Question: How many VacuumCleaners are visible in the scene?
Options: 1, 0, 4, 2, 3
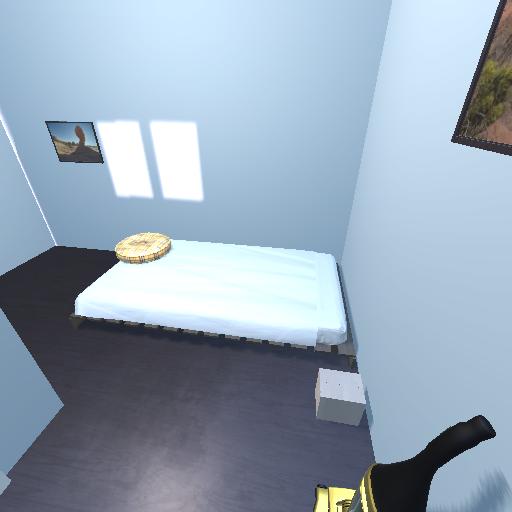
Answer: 1